Question: I have this chart working in chart.js and it pulls the data in from a csv file. I'm happy with where I've gotten so far but I still can't seem to affect the styling in certain ways. I am using chart.js old version 2.9.3
1. I am using the datalabel plugin to add the values to the bars on the chart but how do I style the font for the values? I want to colour them and make them display outside the area of the bars. I keep trying to put the style tags in different areas but nothing seems to work. I am using red for testing purposes in my code. I also tried a javascript function called formatter but that doesn't seem to do anything either. Maybe I have my variable names wrong?
2. I also want to get rid of the numbers along the bottom but tick: {display: false} does not seem to work.
Sorry I am such a newbie at code and feel so frustrated. Any help would be appreciated.
'''
<!DOCTYPE html>
<html lang="en">
<head>
<meta charset="UTF-8" />
<meta name="viewport" content="width=device-width, initial-scale=1.0" />
<meta http-equiv="X-UA-Compatible" content="ie=edge" />
<title>Project 1</title>
<script src="https://ajax.googleapis.com/ajax/libs/jquery/3.4.1/jquery.min.js"></script>
<script src="https://cdnjs.cloudflare.com/ajax/libs/Chart.js/2.9.3/Chart.bundle.min.js"></script>
<script src="https://cdnjs.cloudflare.com/ajax/libs/chartjs-plugin-datalabels/1.0.0/chartjs-plugin-datalabels.min.js" integrity="sha512-XulchVN83YTvsOaBGjLeApZuasKd8F4ZZ28/aMHevKjzrrjG0lor+T4VU248fWYMNki3Eimk+uwdlQS+uZmu8g==" crossorigin="anonymous" referrerpolicy="no-referrer"></script>
</head>
<link rel="stylesheet" type="text/css" href="style.css">
<body>
<div class="wrapper">
<h1>MY CHART HERE</h1>
<h2>Results of a survey </h2>
<canvas id="myChart" width="350" height="250" style="background-color:white;"></canvas>
</div>
<script>
window.addEventListener('load', setup);
async function setup() {
var ctx = document.getElementById('myChart').getContext('2d');
var poll = await getData();
var myChart = new Chart(ctx, {
type: 'horizontalBar',
data: {
labels: poll.years,
datasets: [{
label: 'how many people (%)',
data: poll.vals,
backgroundColor: [
'#cd0000',
'#eb7d44',
'#70AA5B',
'#CAF0FD',
'#134D85',
],
}]
},
options: {
scaleShowLabels: false,
plugins: {
datalabels: {
align: 'end',
color: 'red',
formatter: function(value, context) {
return context.chart.data.labels[context.dataIndex];
}
}
},
layout: {
padding: {
left: 0,
right: 0,
top: 8,
bottom: 0
}
},
responsive: true,
title: {
display: false
},
legend: {
display: true,
position: 'top',
usePointStyle: true,
padding: 1,
labels: {
boxWidth: 15
}
},
scales: {
yAxes: [{
ticks: {
display: false,
color: '#ffffff',
zeroLineColor: '#ffffff'
}
}],
xAxes: [{
ticks: {
display: false
},
}],
}
},
plugins: [ChartDataLabels],
options: {
datalabels: {
color: 'red',
align: 'end'
}
},
});
}
async function getData() {
// const response = await fetch('testdata.csv');
var response = await fetch('data/test2.csv');
var data = await response.text();
data = data.replace(/"/g, "");
var years = [];
var vals = [];
var rows = data.split('
').slice(1);
rows = rows.slice(0, rows.length - 1);
rows = rows.filter(row => row.length !== 0)
rows.forEach(row => {
var cols = row.split(",");
years.push(cols[0]);
vals.push(0 + parseFloat(cols[2]));
});
console.log(years, vals);
return {
years,
vals
};
}
</script>
</body>
</html>
'''
Image of chart:

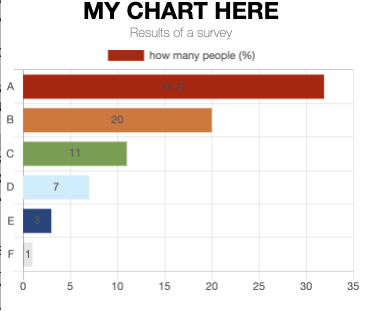
Answer: Found your issue, you are defining the 'options' block a second time after your 'plugins' section, this overrides the earlyer options block as there are no duplicate keys allowed in js objects, so if you change your config to this it will work:
'''
async function setup() {
var ctx = document.getElementById('myChart').getContext('2d');
var poll = await getData();
var myChart = new Chart(ctx, {
type: 'horizontalBar',
data: {
labels: poll.years,
datasets: [{
label: 'how many people (%)',
data: poll.vals,
backgroundColor: [
'#cd0000',
'#eb7d44',
'#70AA5B',
'#CAF0FD',
'#134D85',
],
}]
},
options: {
scaleShowLabels: false,
plugins: {
datalabels: {
align: 'end',
color: 'red',
}
},
layout: {
padding: {
left: 0,
right: 0,
top: 8,
bottom: 0
}
},
responsive: true,
title: {
display: false
},
legend: {
display: true,
position: 'top',
usePointStyle: true,
padding: 1,
labels: {
boxWidth: 15
}
},
scales: {
yAxes: [{
ticks: {
display: false,
fontColor: '#ffffff',
zeroLineColor: '#ffffff'
}
}],
xAxes: [{
ticks: {
display: false
},
}],
}
},
plugins: [ChartDataLabels],
});
}
'''